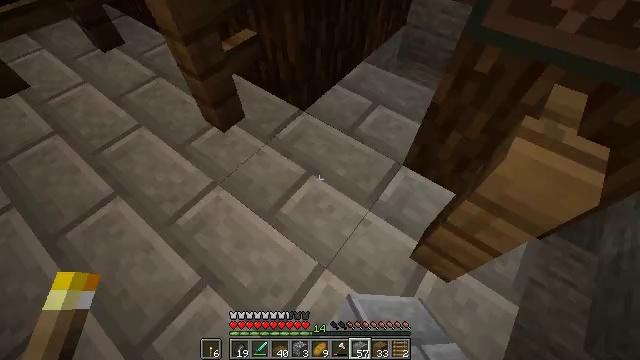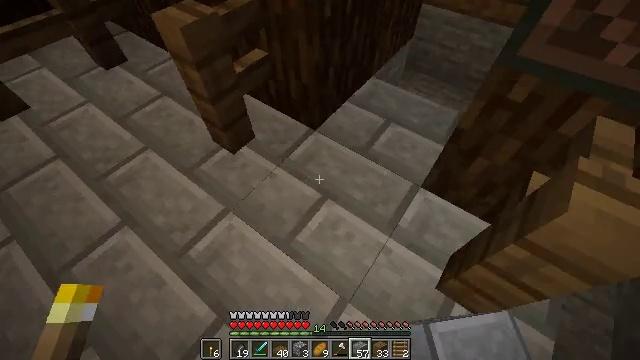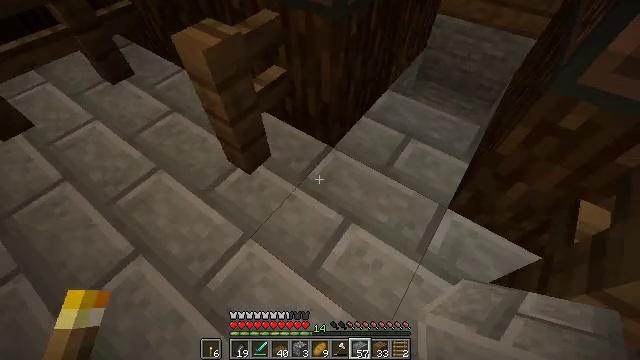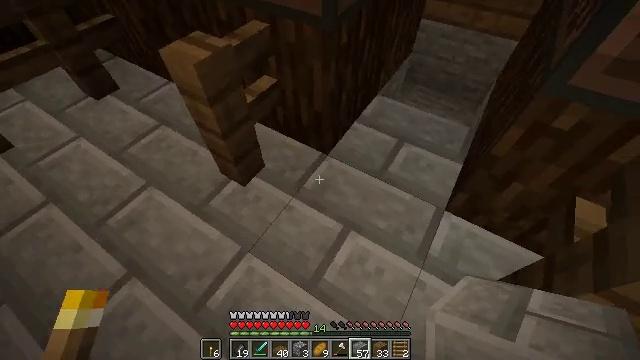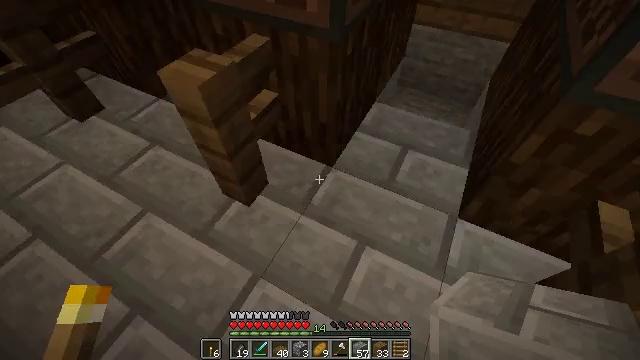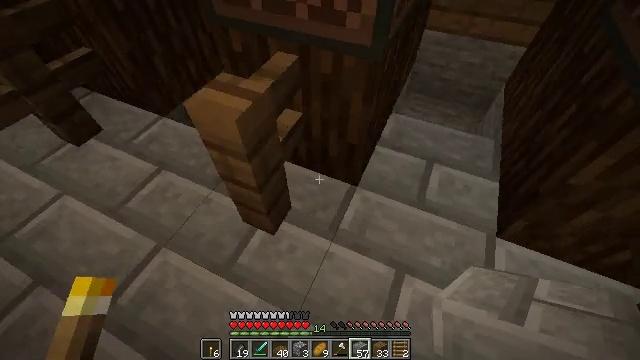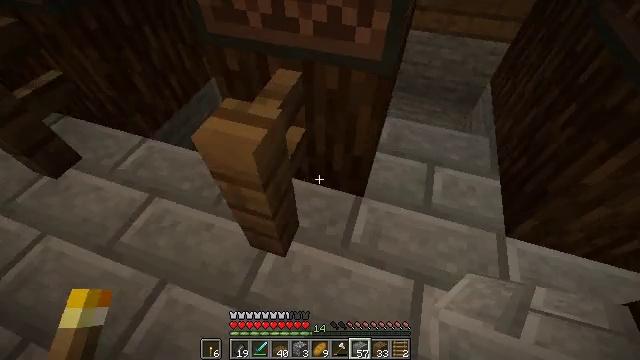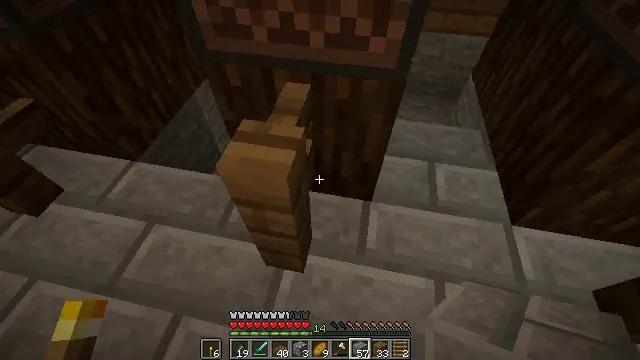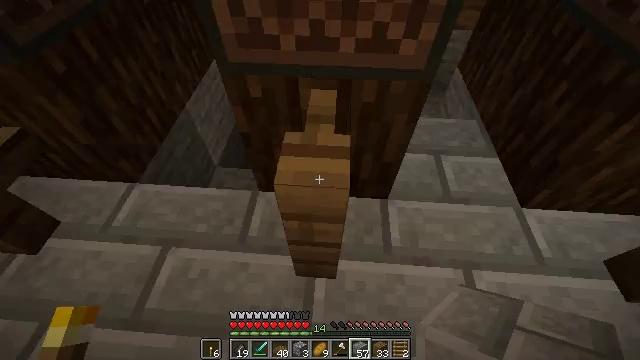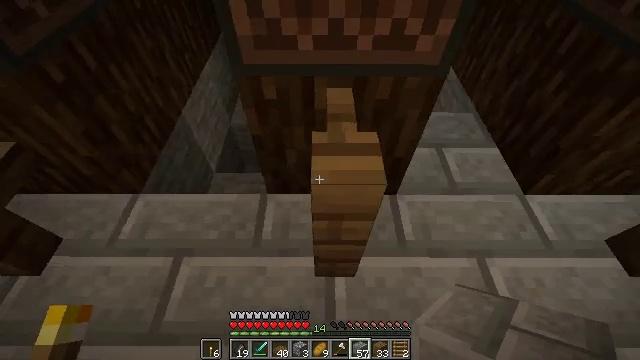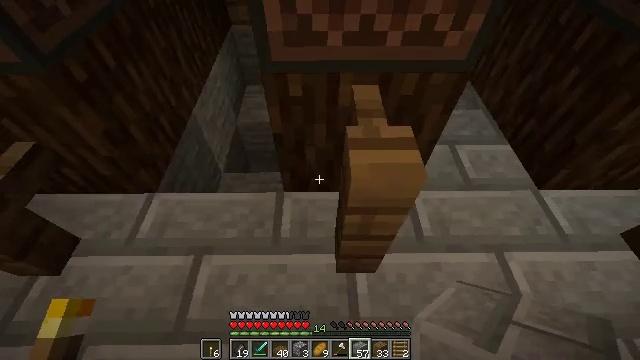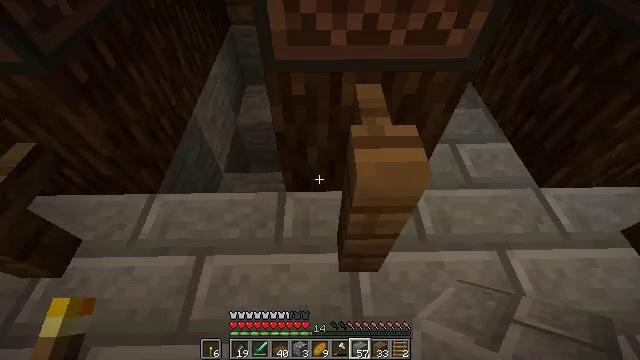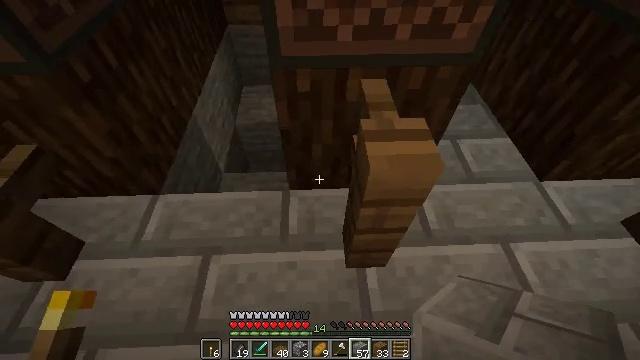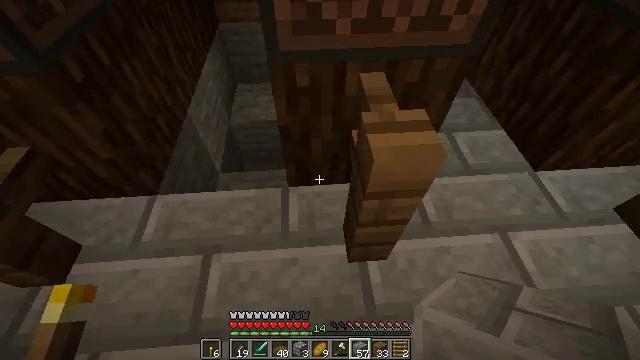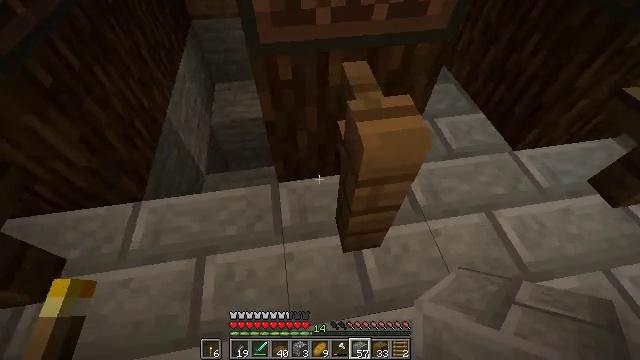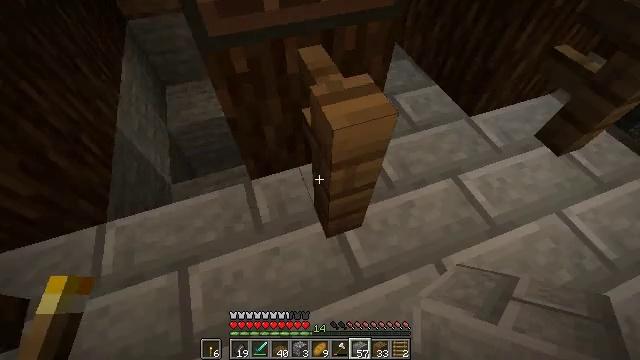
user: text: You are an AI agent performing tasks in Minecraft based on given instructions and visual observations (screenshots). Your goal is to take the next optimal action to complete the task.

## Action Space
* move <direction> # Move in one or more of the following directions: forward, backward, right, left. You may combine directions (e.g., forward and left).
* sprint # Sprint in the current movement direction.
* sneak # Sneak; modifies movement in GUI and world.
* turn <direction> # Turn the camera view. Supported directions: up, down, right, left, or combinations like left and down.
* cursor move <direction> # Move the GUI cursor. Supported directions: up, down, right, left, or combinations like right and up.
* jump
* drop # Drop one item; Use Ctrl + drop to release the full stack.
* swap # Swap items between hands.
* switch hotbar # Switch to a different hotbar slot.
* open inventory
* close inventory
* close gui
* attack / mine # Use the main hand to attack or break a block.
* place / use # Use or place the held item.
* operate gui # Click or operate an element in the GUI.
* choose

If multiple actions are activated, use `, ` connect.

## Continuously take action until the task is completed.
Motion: motion action
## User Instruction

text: Get stone bricks for construction purposes.
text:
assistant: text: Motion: move forward and move left, turn right and up
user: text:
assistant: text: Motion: move forward and move left
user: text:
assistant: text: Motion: move forward and move left, turn right and up
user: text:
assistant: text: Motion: move forward and move left, turn right
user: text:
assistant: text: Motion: move forward and move left, turn right
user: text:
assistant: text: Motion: move left, turn right
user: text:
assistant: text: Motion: move left, turn right
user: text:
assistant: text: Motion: move left, turn right
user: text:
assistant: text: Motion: move left, turn right
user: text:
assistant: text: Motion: no_op
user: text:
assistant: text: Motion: no_op
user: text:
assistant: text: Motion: turn right
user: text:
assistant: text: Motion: turn right
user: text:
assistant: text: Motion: turn right and down
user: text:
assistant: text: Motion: turn right and down
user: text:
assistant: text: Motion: move forward and move right, turn right
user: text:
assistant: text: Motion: move forward and move right, turn right
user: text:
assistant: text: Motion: move forward and move right
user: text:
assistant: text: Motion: move forward and move right
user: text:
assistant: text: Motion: move forward and move right
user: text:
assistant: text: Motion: move forward and move right, turn left and down
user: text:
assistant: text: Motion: move forward and move right, turn left and down
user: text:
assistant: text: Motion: move forward, turn left and down
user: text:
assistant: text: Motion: move forward, turn left and down
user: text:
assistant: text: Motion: turn left and down
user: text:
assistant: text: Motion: turn left
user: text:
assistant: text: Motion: turn left
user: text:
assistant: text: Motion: no_op
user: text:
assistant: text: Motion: no_op
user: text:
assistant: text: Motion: no_op